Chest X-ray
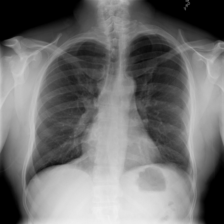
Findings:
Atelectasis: negative
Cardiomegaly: negative
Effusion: negative
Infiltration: negative
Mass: negative
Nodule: negative
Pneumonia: negative
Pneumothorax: negative
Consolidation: negative
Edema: negative
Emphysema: negative
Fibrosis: negative
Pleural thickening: negative
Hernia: negative